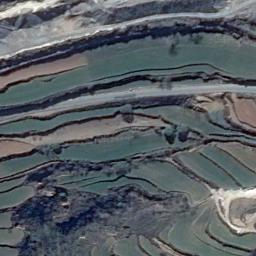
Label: terrace